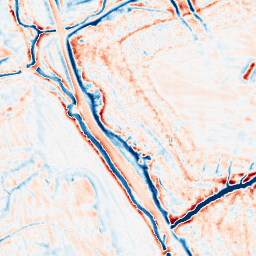
Category: edge_preserving
Decomposition family: bilateral
Decomposition parameters: d: 15
sigma_color: 50
sigma_space: 150
Upsampling method: quadratic
Upsampling parameters: scale: 4
Upsampling scale: 4